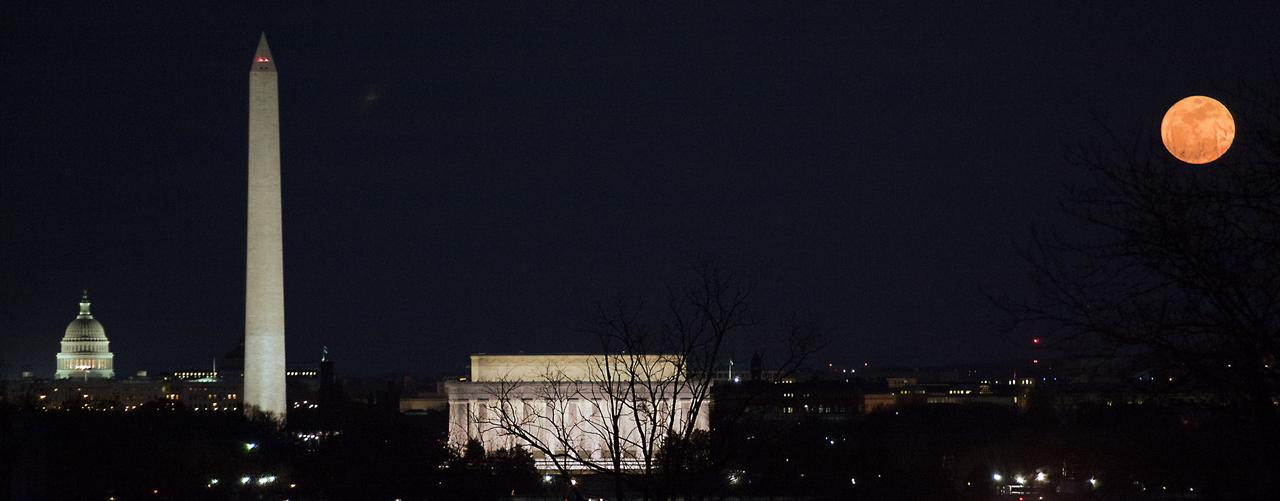
Super Moon Rises Moon, Supermoon, Super Perigee Moon, Perigee Moon, Lincoln Memorial, Washington Monument, Washington, DC